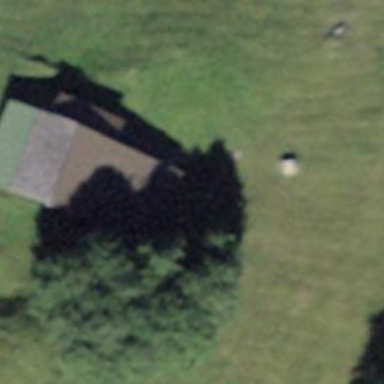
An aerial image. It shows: Barn.